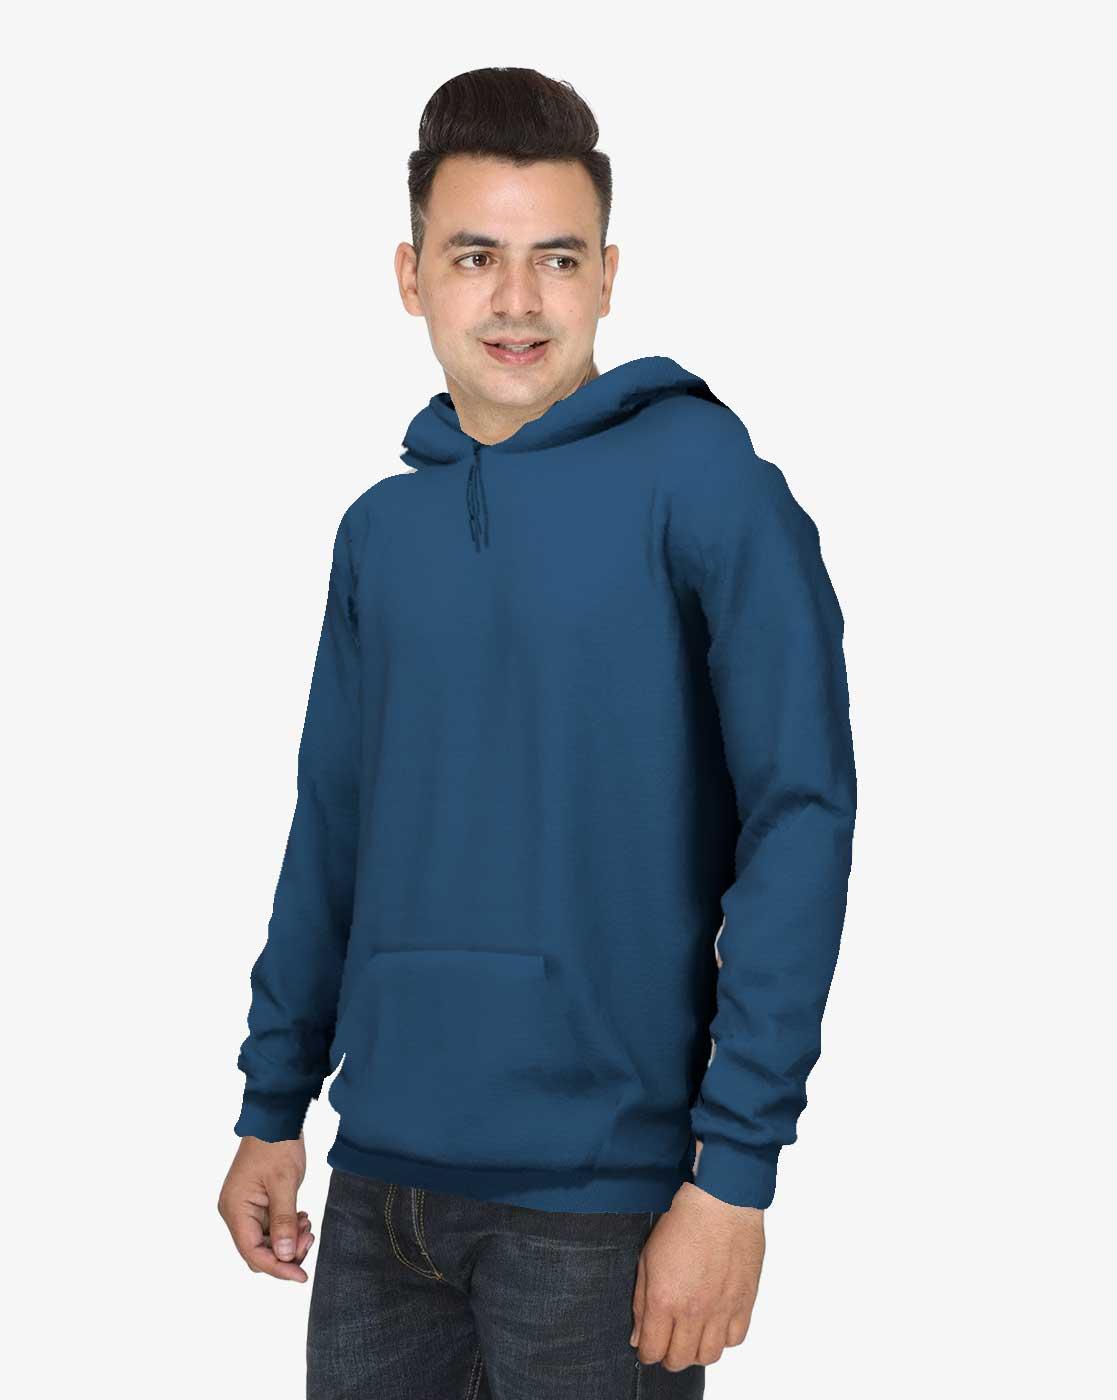
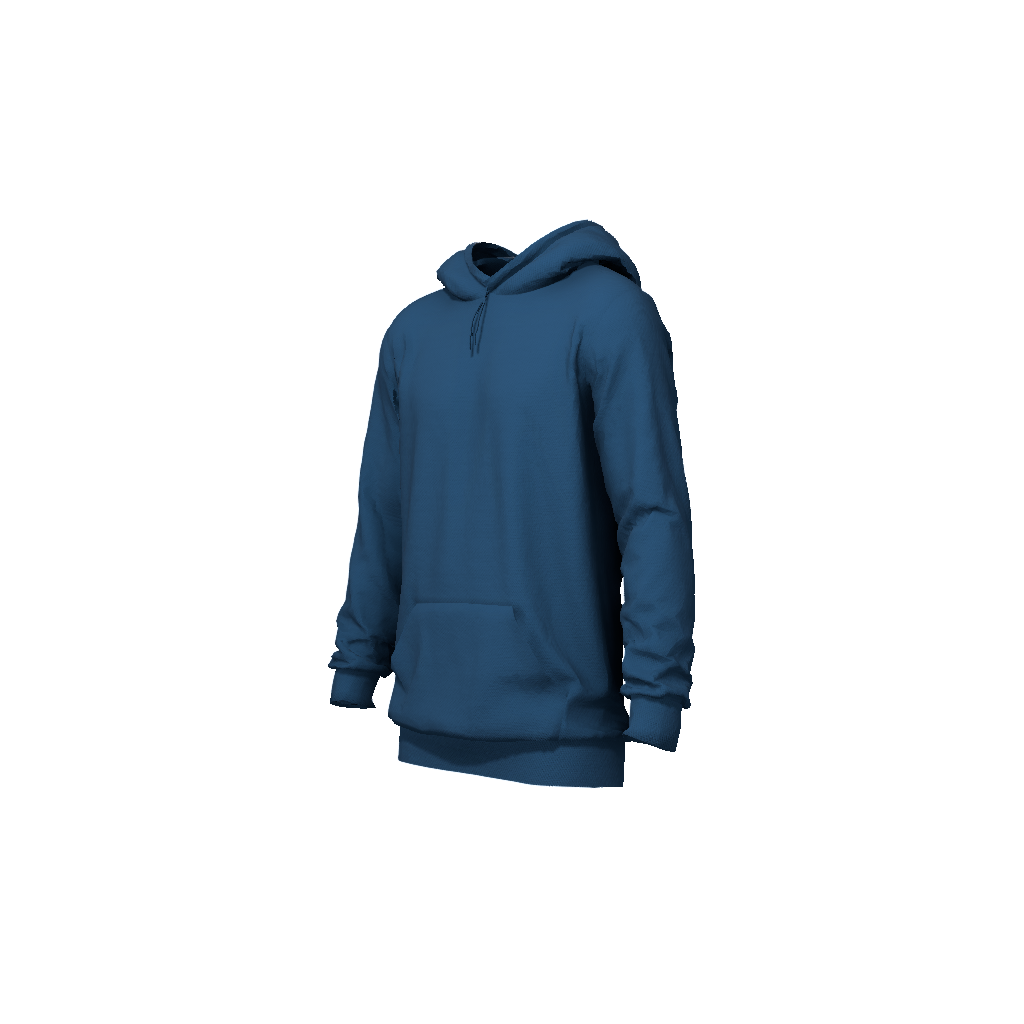
Clothing description: blue all over hooded sweatshirt